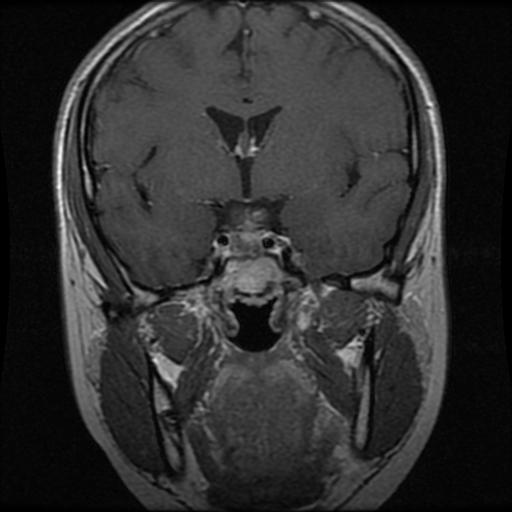
Label: pituitary